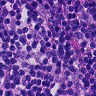
Metastatic tissue present: no